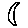
Label: moon